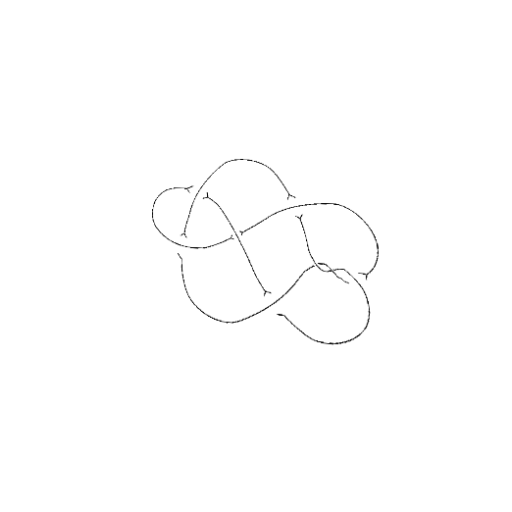
Crossing number: 8